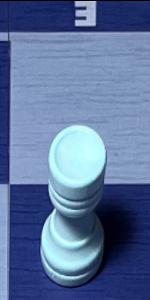
Label: Rook_White